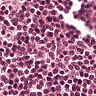
Metastatic tissue present: no